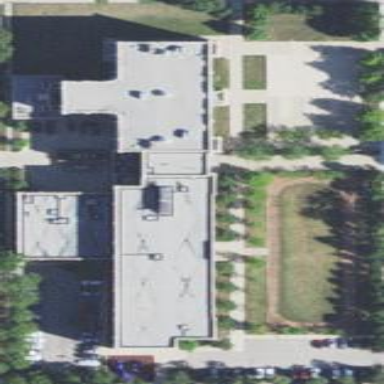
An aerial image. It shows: School.